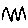
Label: zigzag